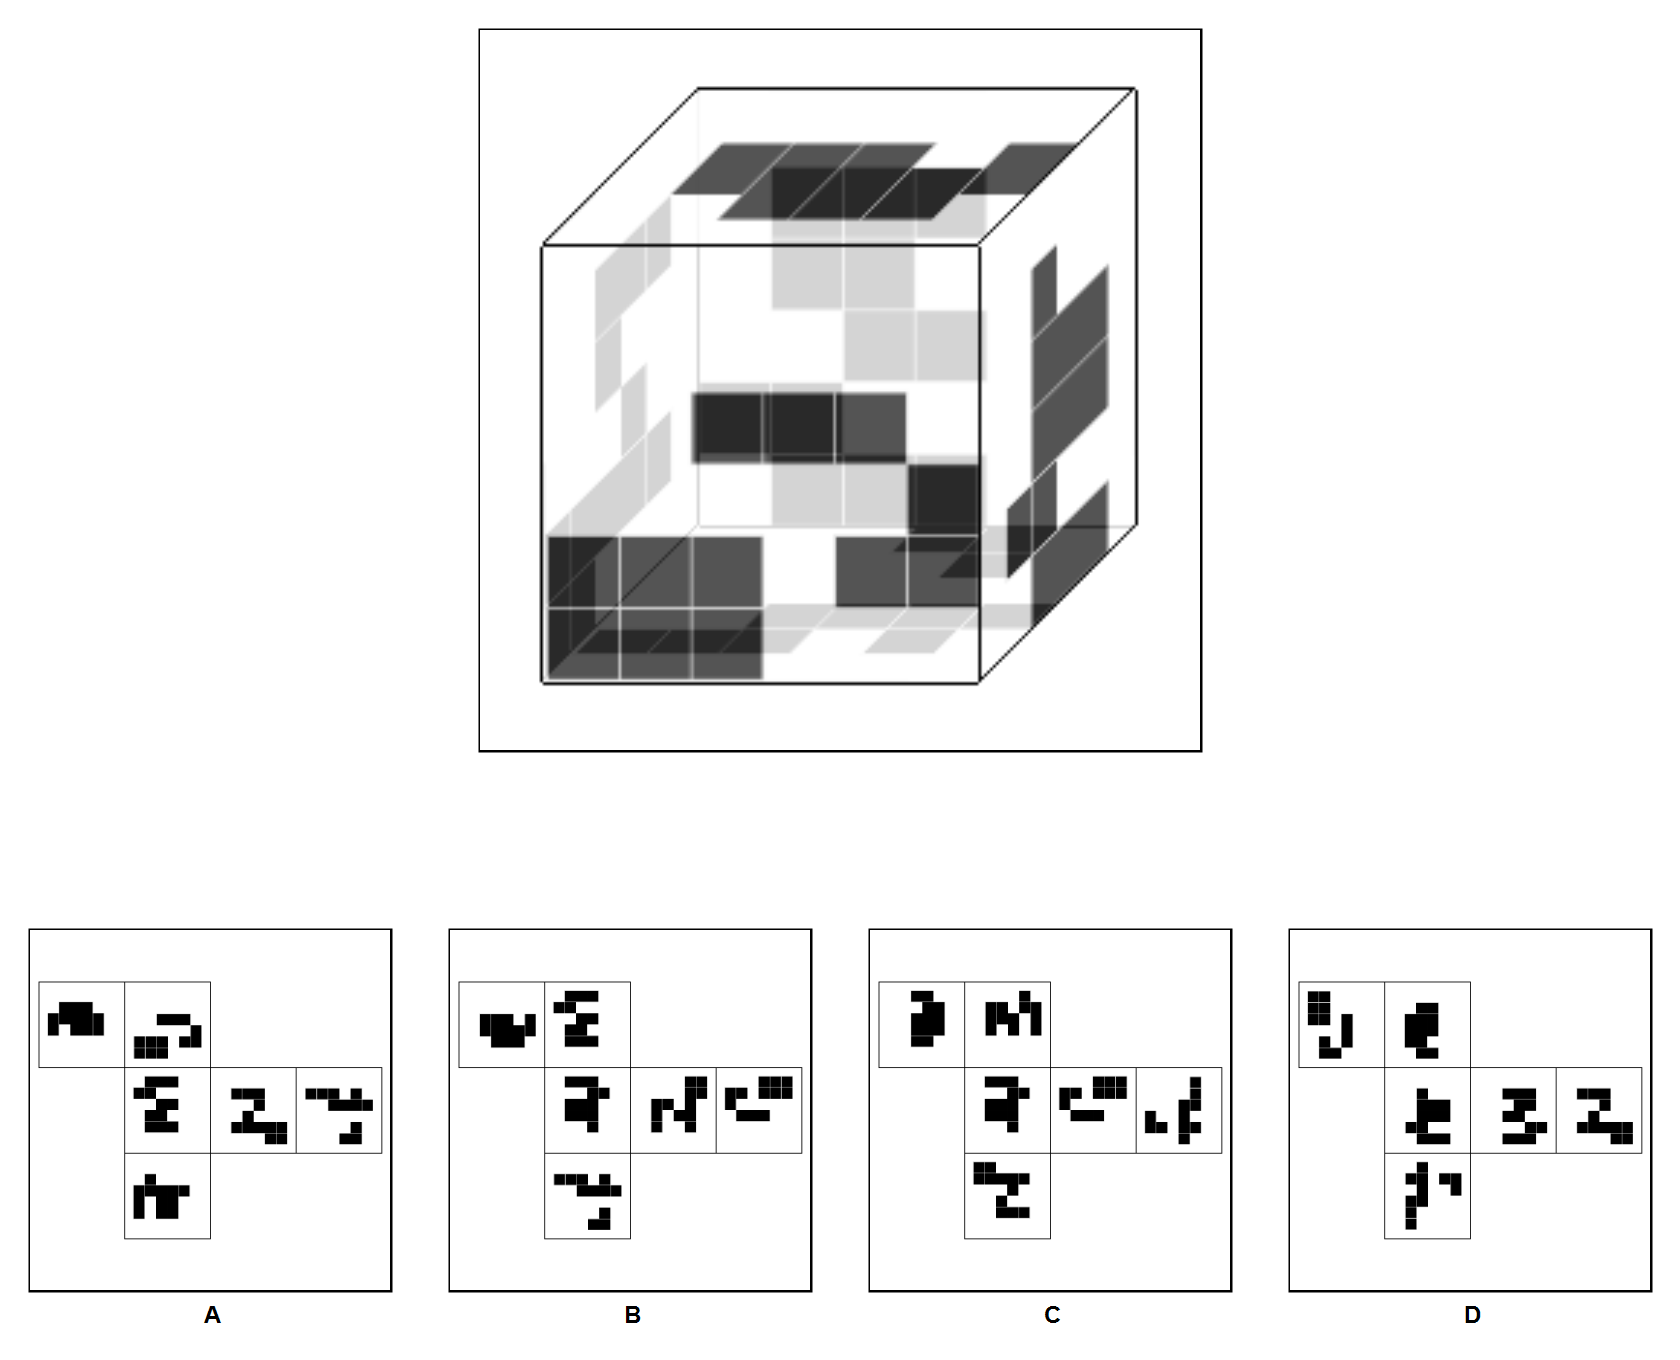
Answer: D